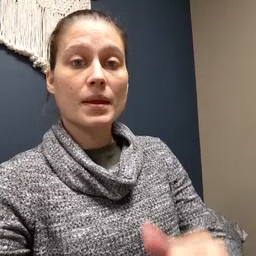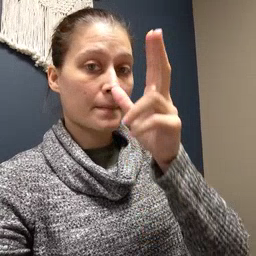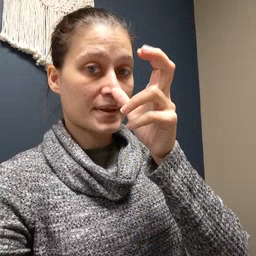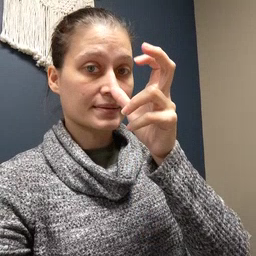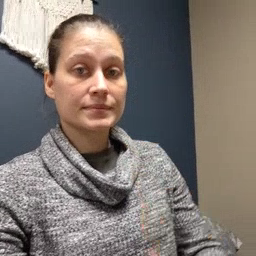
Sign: bug